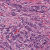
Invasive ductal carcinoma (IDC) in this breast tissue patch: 0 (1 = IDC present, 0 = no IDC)